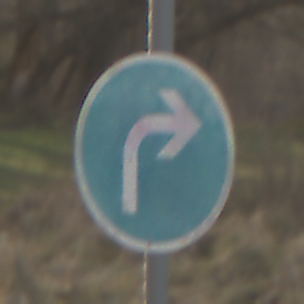
Verkehrszeichen: VorgeschriebeneFahrtrichtungRechts
Umgebung: Outdoor, Nature
Tageszeit: SunriseSunset
Wetter: PartlyCloudy
Licht: Natural
Jahreszeit: NotSpecified
Kontrast: MediumContrast